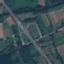
Land use / land cover: Highway